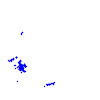
Particle: kaon